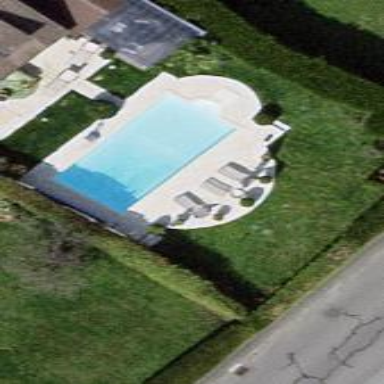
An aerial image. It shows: Outdoor swimming pool on leisure land.